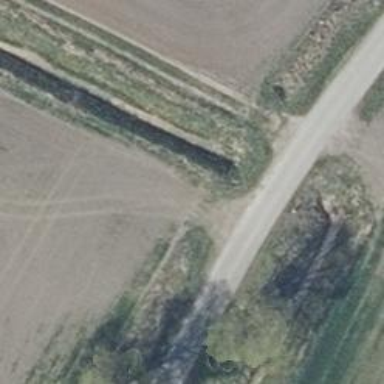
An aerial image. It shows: Culvert tunnel.